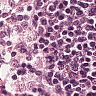
Metastatic tissue present: no